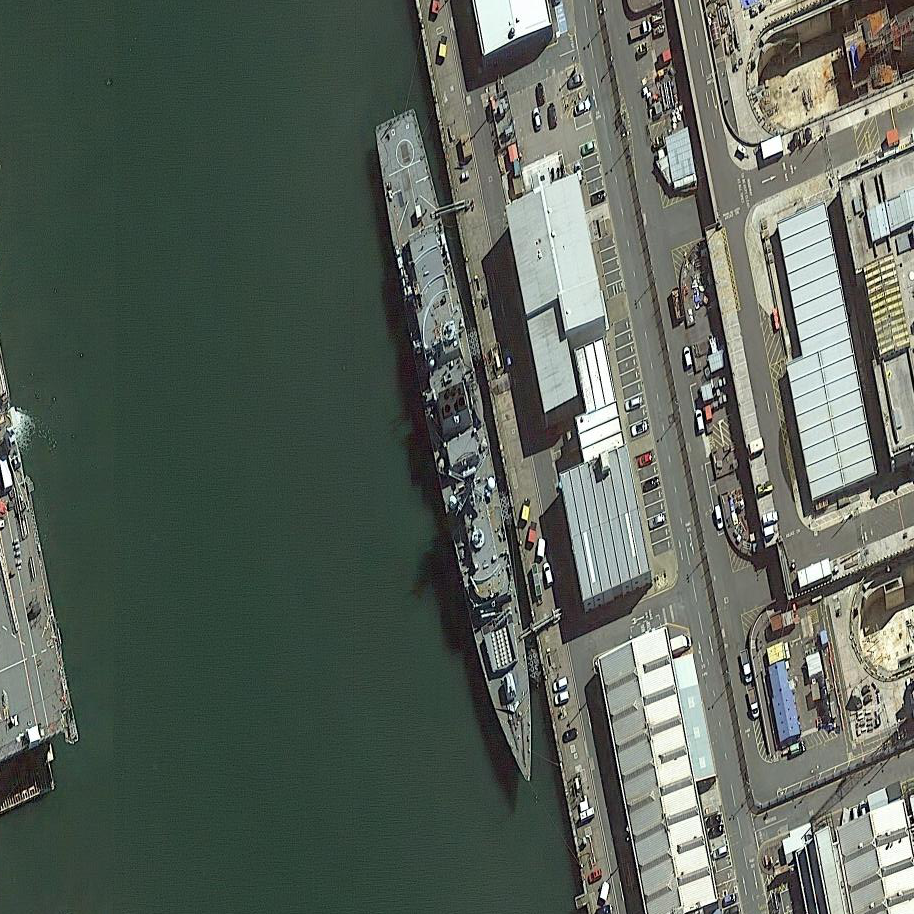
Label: destroyer